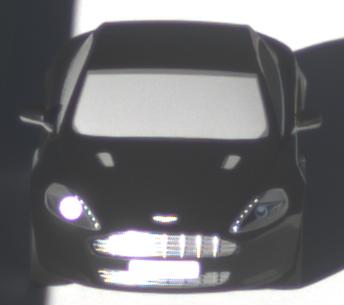
Make: Aston Martin
Model: Rapide
Detailed model: Rapide
Model produced from: 2010/03
Model produced until: 2013/07
Doors: 5
Color: black
Road condition: dry road
Daytime: morning or afternoon
Contrast: high contrast